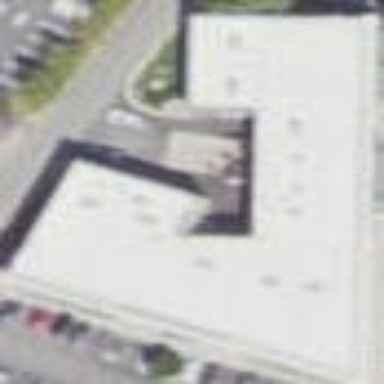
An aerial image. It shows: Retail building.